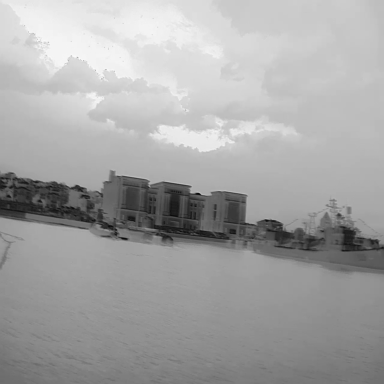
There is a warship in the infrared image.